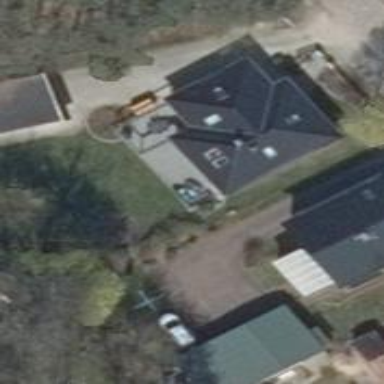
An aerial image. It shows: Simple house.